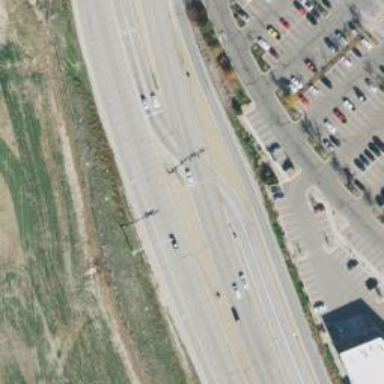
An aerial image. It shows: Trunk link highway.